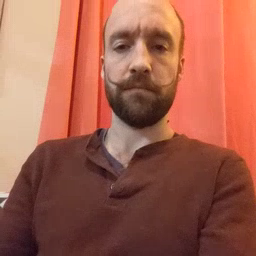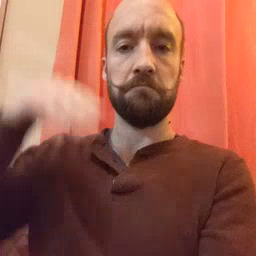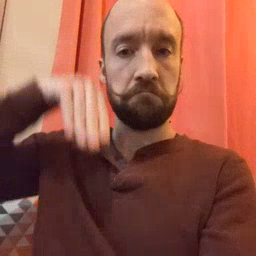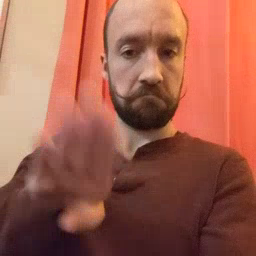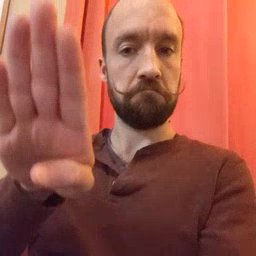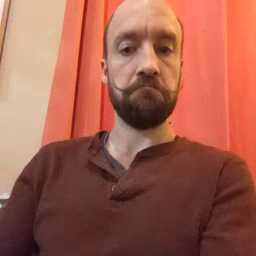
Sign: into